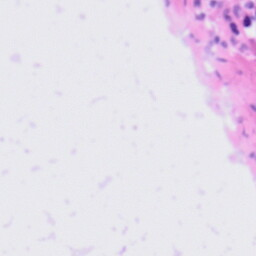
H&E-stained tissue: Tonsil